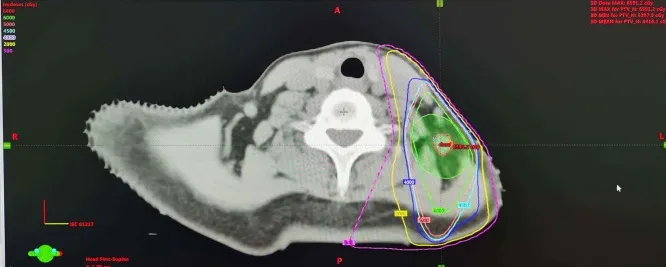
Dose distribution of the treatment plan using 3-dimensional conformal radiation therapy. The dose distribution of the reirradiation plan (30 F x 2 Gy) with 3-dimensional conformal radiation therapy.
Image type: radiology (ct)